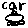
Label: car